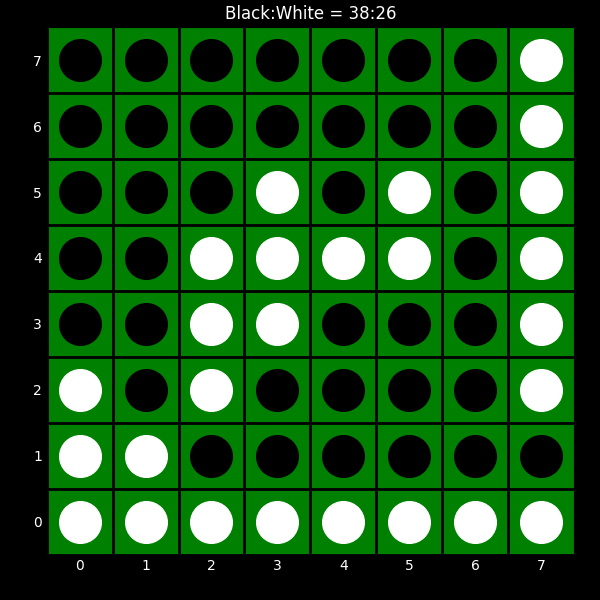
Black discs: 38
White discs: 26